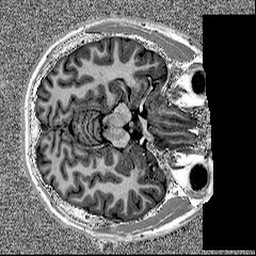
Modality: MP2RAGE
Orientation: axial
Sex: male